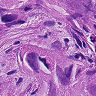
Metastatic tissue present: yes